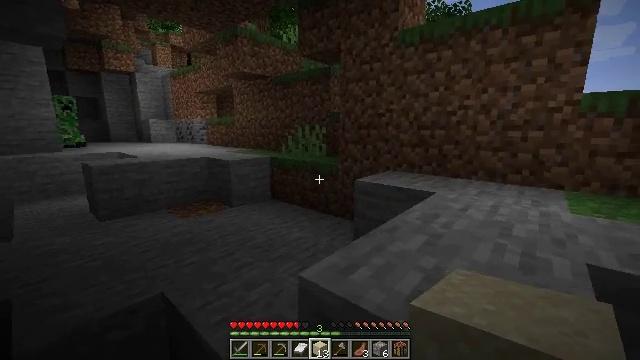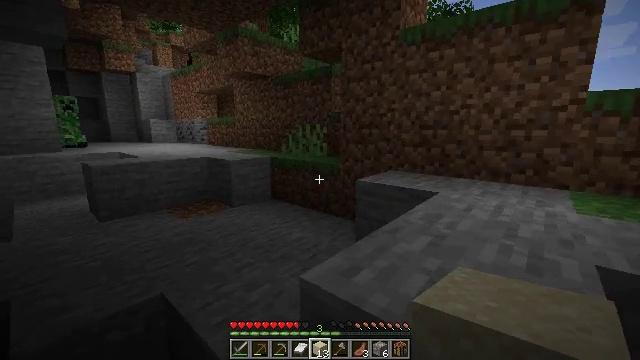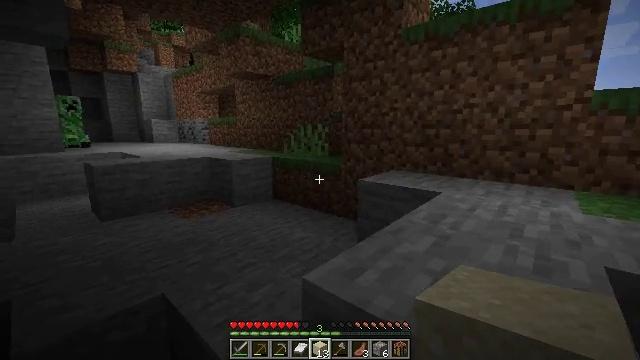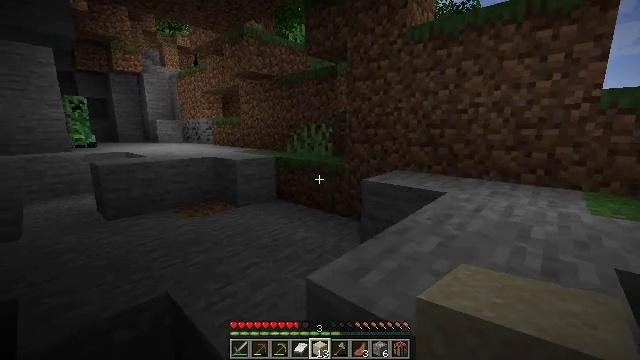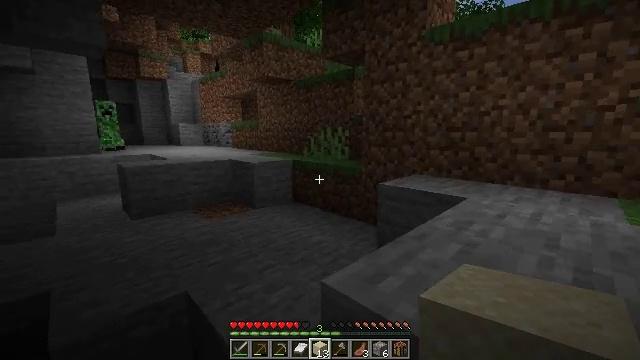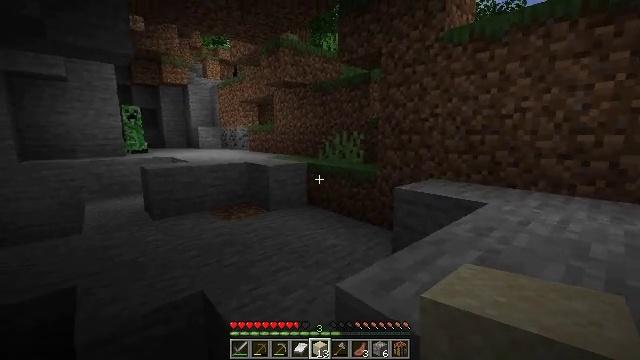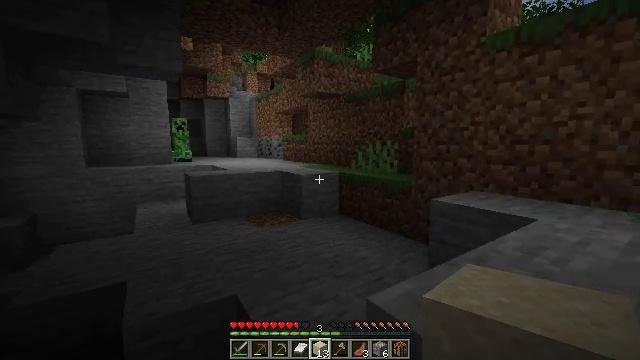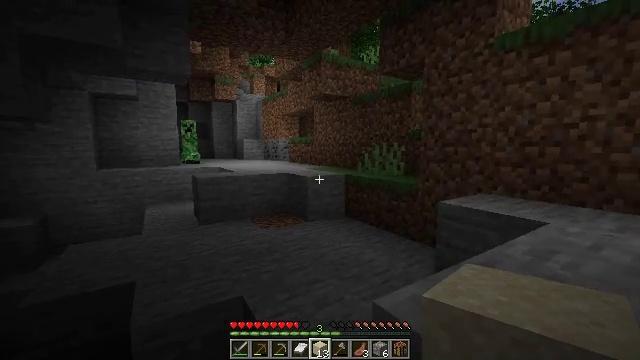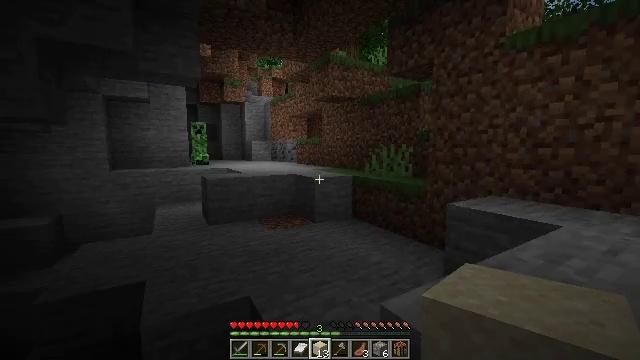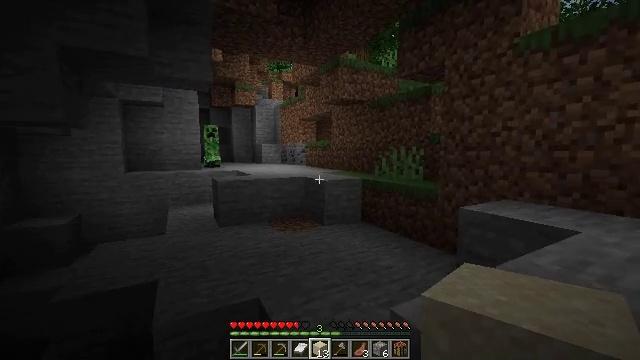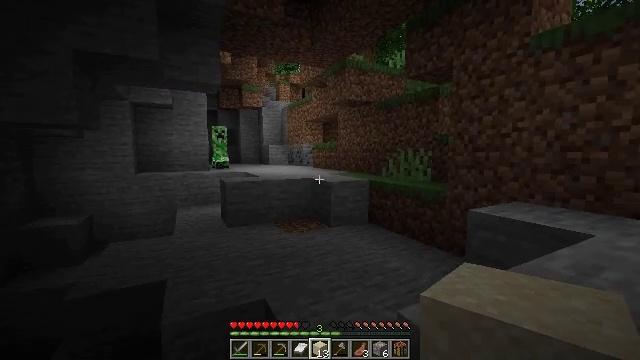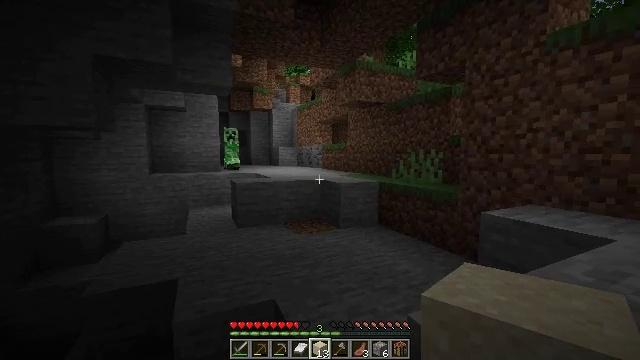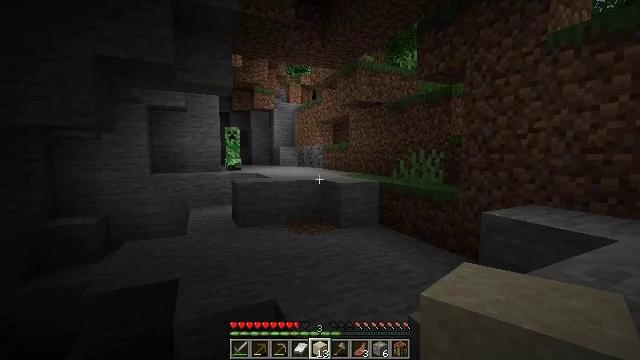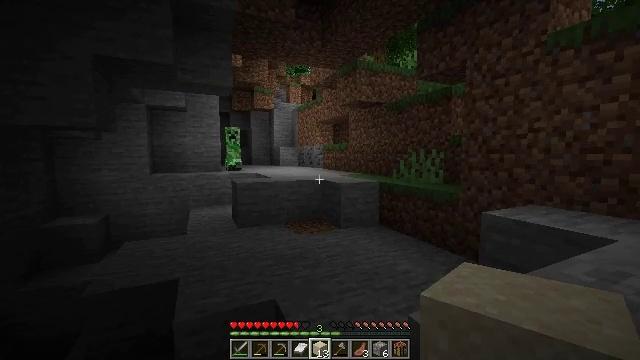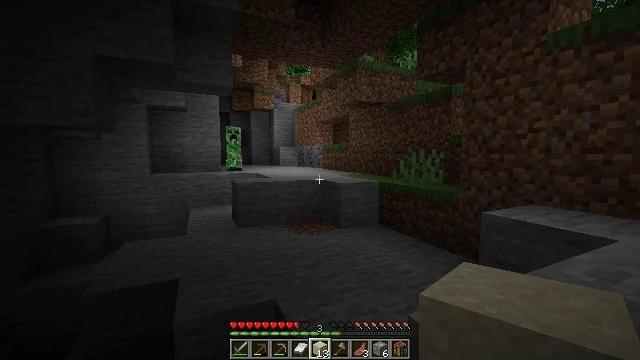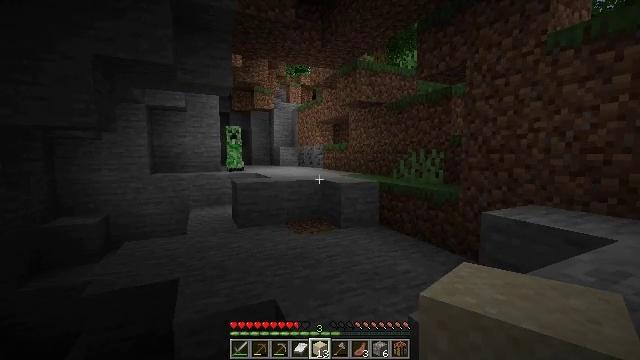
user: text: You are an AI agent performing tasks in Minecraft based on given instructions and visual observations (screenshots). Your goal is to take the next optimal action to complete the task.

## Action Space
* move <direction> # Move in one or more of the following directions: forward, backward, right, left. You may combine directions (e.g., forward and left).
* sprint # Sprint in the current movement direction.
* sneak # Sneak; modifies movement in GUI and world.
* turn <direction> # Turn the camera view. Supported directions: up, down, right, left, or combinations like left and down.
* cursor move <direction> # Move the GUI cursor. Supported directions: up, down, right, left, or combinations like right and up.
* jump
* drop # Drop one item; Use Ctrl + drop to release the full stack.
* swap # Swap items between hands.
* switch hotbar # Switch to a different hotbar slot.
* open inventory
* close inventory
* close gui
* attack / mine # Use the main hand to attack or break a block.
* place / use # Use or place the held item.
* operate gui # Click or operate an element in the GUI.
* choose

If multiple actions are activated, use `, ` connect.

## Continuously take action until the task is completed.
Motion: motion action
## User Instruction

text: Break the sugar cane.
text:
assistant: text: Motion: no_op
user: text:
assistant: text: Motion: no_op
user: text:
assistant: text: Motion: no_op
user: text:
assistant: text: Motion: turn left
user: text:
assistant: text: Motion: turn left
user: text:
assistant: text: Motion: turn left and up
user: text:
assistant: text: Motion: turn left
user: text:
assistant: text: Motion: turn left
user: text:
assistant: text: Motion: turn left
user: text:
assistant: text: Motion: turn left
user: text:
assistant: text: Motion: turn left
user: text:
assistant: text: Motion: no_op
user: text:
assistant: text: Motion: no_op
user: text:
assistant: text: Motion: no_op
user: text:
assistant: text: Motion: no_op
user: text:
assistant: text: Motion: no_op
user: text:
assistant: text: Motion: no_op
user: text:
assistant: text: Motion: no_op
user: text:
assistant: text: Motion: no_op
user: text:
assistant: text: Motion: no_op
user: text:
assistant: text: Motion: no_op
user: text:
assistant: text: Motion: no_op
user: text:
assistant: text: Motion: no_op
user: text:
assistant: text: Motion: turn right
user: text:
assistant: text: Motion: turn right
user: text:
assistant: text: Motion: turn right and down
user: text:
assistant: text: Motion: turn right and down
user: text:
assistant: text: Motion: turn right
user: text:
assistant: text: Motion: turn right and down
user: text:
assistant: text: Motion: turn right and up